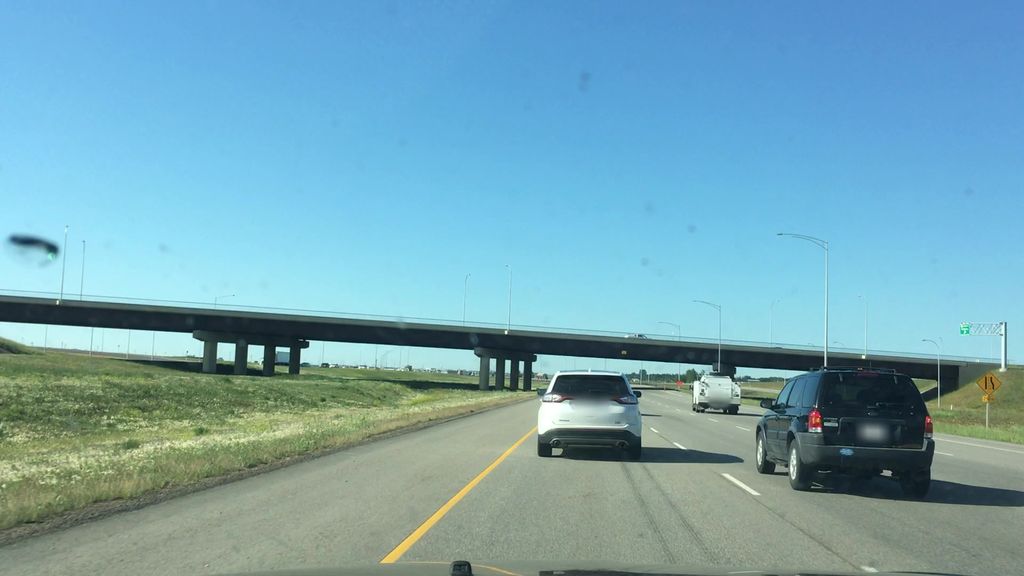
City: edmonton